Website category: sports
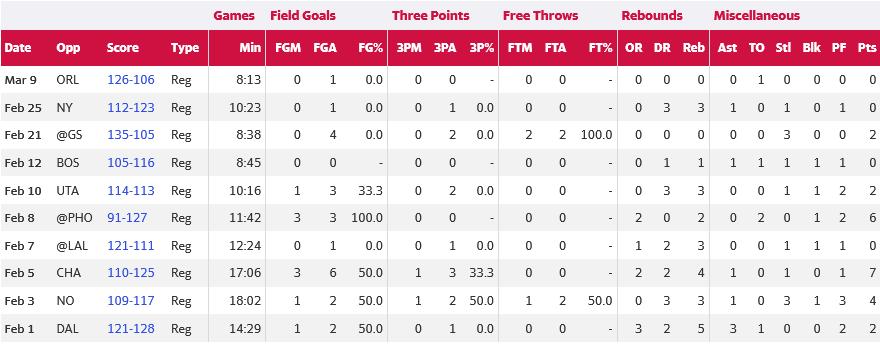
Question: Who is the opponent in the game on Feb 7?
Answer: LAL

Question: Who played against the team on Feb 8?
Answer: PHO

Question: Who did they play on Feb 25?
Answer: NY

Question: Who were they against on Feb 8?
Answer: PHO

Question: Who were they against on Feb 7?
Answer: LAL

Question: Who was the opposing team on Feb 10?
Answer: UTA

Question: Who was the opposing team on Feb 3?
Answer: NO

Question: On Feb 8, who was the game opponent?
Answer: PHO

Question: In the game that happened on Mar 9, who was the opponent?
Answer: ORL

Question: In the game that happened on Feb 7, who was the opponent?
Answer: LAL

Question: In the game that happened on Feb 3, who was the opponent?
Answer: NO

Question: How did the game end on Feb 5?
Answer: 110-125

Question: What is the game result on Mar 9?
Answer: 126-106

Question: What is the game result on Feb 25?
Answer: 112-123

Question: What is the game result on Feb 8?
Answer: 91-127

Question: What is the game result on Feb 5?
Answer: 110-125

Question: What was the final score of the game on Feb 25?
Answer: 112-123

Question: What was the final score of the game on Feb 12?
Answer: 105-116

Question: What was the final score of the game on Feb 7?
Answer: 121-111

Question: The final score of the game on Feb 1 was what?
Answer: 121-128

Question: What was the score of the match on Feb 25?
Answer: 112-123

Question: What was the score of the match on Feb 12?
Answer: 105-116

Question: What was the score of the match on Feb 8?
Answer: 91-127

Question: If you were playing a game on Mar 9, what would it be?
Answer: Reg

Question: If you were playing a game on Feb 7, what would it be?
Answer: Reg

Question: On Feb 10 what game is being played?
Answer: Reg

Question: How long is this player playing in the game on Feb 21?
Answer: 8:38

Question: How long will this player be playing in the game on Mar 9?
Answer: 8:13

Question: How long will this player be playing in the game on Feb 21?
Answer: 8:38

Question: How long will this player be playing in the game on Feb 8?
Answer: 11:42

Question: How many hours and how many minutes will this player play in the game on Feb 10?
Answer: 10:16

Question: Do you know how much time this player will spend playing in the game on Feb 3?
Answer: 18:02

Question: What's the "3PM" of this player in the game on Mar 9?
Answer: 0

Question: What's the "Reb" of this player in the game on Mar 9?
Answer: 0

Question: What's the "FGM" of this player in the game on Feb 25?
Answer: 0

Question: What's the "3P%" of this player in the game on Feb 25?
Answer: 0.0

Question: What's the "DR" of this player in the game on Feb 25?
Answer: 3

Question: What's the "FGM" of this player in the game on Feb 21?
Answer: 0

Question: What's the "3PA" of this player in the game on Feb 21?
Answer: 2

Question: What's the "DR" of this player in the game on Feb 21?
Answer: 0

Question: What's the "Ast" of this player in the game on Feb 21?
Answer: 0

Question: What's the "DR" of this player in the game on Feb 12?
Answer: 1

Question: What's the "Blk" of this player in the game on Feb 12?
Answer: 1

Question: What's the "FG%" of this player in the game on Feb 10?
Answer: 33.3

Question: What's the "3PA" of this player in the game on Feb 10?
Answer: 2

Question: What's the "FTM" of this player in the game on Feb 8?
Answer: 0

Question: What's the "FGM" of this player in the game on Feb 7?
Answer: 0

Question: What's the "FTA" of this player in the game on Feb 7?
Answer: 0

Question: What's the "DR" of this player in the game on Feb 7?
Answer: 2

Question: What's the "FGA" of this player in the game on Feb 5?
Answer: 6

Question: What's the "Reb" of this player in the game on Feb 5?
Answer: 4

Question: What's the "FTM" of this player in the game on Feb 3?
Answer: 1

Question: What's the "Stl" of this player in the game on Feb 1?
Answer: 0

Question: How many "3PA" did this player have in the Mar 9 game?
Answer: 0

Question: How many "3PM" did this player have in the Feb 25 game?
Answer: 0

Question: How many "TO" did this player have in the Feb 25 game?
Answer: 0

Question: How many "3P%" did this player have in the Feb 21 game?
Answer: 0.0

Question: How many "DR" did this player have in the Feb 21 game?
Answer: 0

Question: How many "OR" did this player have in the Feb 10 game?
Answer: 0

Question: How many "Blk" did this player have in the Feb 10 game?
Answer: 1

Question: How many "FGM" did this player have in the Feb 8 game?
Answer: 3

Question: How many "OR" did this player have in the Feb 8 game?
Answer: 2

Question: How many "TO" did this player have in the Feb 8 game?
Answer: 2

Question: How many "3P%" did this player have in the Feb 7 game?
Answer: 0.0